Question: I have one base-class named Product. Classes "Drink" and "Pizza" are subclasses that inherit from the "Product" class.
I also have a class named "Ingredient" Which is a part of the Pizza class, so the Pizza class should have an instance (a list) of the Ingredient class.
My question is:
Since the Ingredient has the same properties like all the other "Products", can it also inherit from the "Product" class while working together with the "Pizza" subclass?

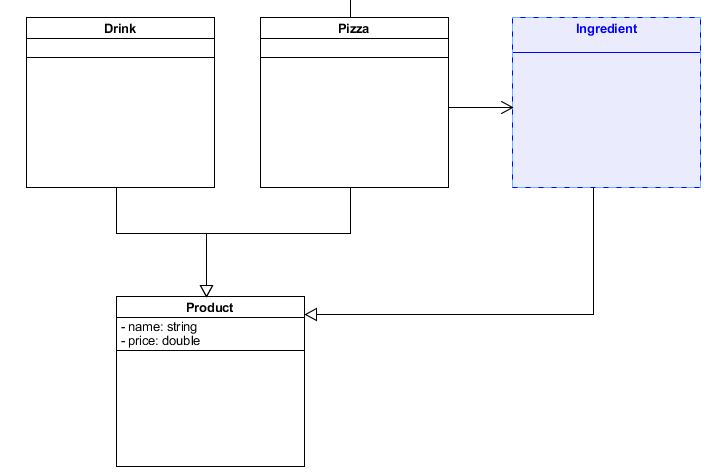
Answer: ## Yes, they can!
Yes, classes that inherit from the same super-class can perfectly work together. There is no incompatibility. There is even a design pattern that uses both relations on the same classes (the <URL>.
Remark: The wording "" is somewhat ambiguous and could mean different things. But your class-diagram is precise enough and shows that you mean a possible association.
## But how?
Your diagram shows a navigable association between 'Pizza' and 'Ingredient' (the open arrow). This means that the implementation shall make sure that a pizza can easily find its ingredients.
In your narrative you mention a list. I understand that an 'Ingredient' can exist without any Pizza, but a Pizza can have several 'Ingredient'. It is important to specify this multiplicity on the diagram, by indicating '*' on the 'Ingredient' side of the association.
The relationship in the opposite direction has still some mysteries:
- 'Ingredient''Pizza''Ingredient'- '0..1''0..*'
## Overgeneralization ?
Inheritance is tempting when one discovers OOP. However, inheritance has a lot of implications, constraints and consequences. Therefore, use it wisely.
A useful advice is to start considering that A inherits from B, only if A is a more specialized B, or conversely, that B is a more generalization of A. It is dangerous to use inheritance just because some properties or operations share the same name. Names can by the way be misleading.
In your case, I understand a 'Product' as something that the company sells at a given price: 'Drink', 'Pizza', maybe 'Antipasti' or 'Pasta'. The price indicated, is the price requested from the customer. I therefore wonder if an 'Ingredient' is sold to the customer. AN ingredient may have a price, but it is a purchase price. A purchase price is different from a sales price: imagine that a restaurant would subcontract some very special pizza: the sales price would be different from the purchasing price.
Of course, if your 'Product' is something more general, in the business meaning, and if it can have a sales price and a purchase price, and is not necessarily on the menu, then no problem, go-ahead. But be aware that such generalized products are much more complex to manage (e.g. here a well-known <URL>.
## Other remarks
A very common advice is to <URL>. This rule of thumb aims to remind us to think twice before we use inheritance. Let's be clear, in case of doubt: this does not mean that inheritance and composition are incompatible.